Field crop: tomato
Growth stage: 1
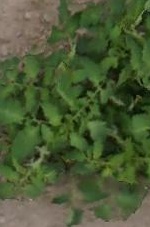
Species: tomato